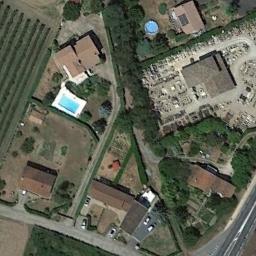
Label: medium_residential